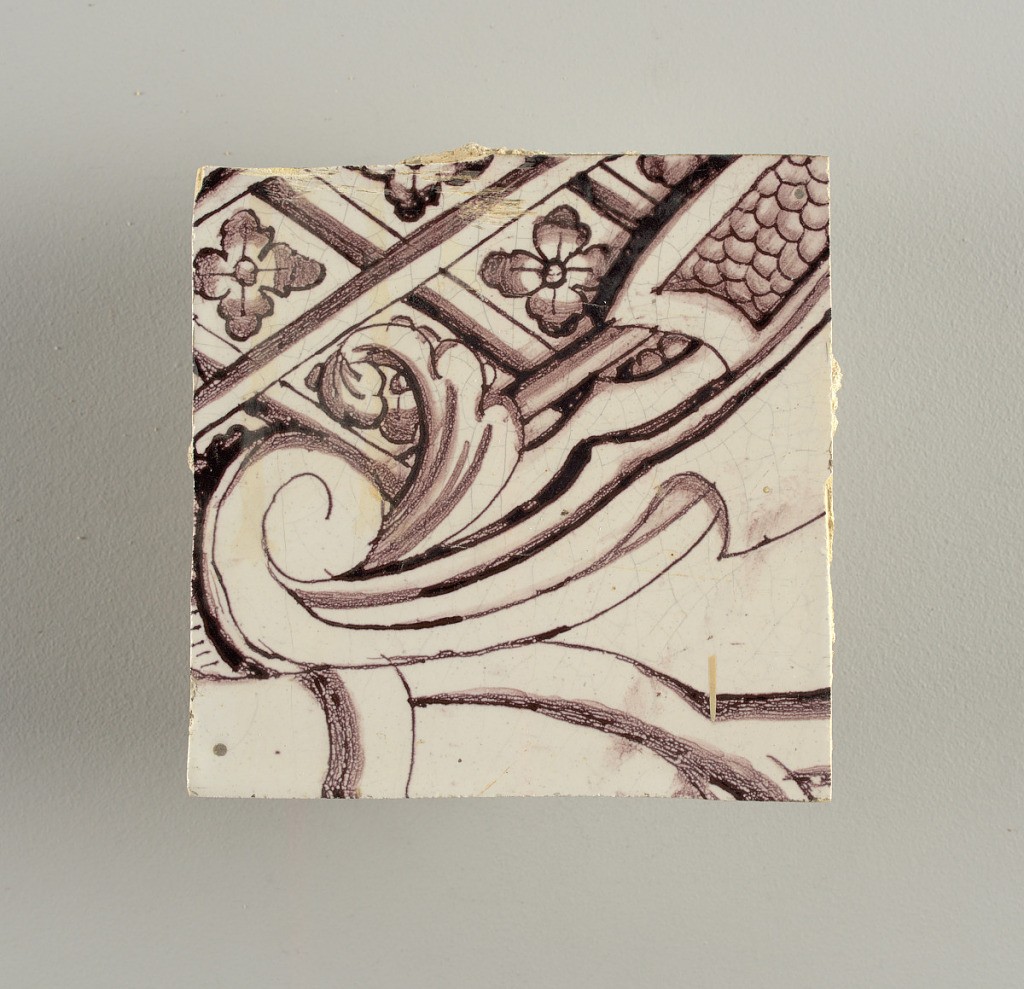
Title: Wall facing
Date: ca. 1725
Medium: Tin-glazed earthenware, underglaze
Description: Horizontal rectangle.  Thirty-seven tiles wide and twenty-one high with opening for door or window nineteen and one-half tiles high and twelve wide.  To left and right of opening, centered canopy above. Left, woman representing Hope, right, a sculputure urn.  Centered above opening, a mascaron.  Arabesque design of foliage.